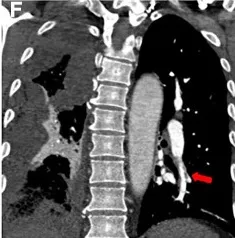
(D-F) Computed tomography pulmonary angiography scan. The main findings revealed the presence of thrombi in the right upper lobe, right lower lobe, and left lower lobe.
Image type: radiology (ct)